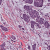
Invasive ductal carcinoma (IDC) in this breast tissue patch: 1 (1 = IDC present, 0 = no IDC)